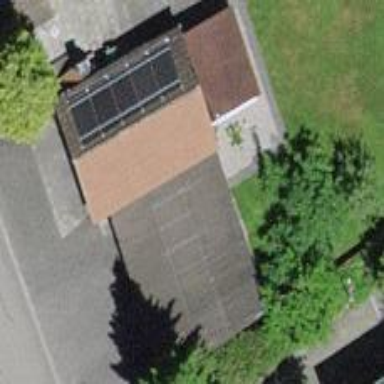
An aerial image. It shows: Garage building.